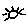
Label: sun